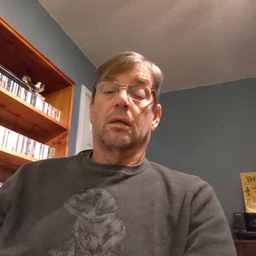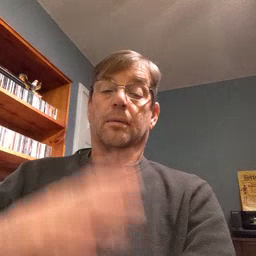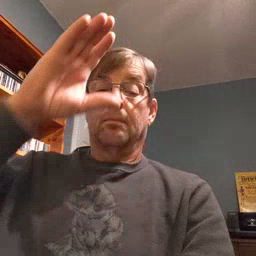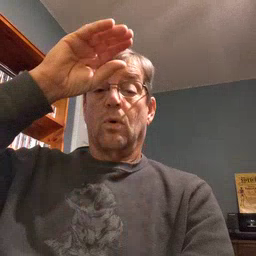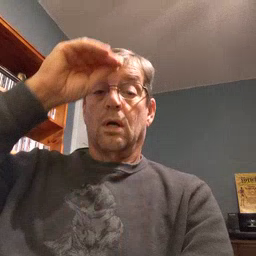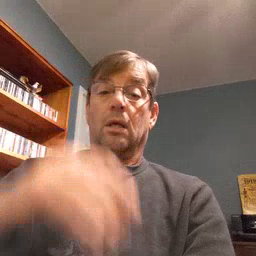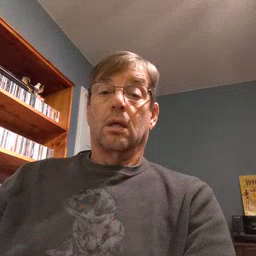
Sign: boy